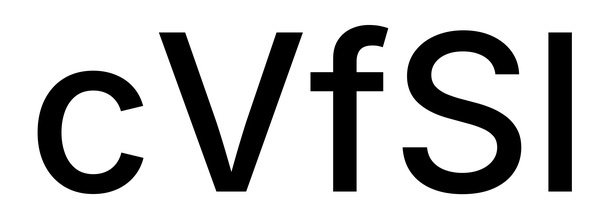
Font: Inter_Medium